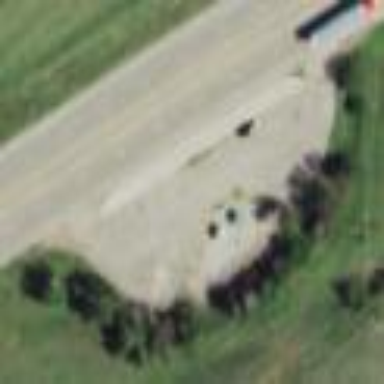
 which is located at rest area by the road."